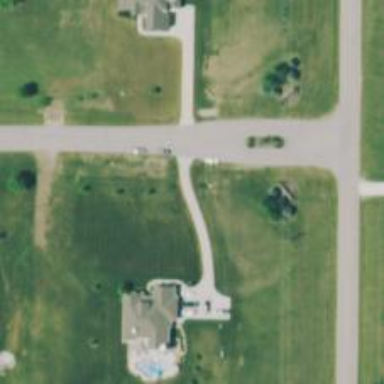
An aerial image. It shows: Driveway.